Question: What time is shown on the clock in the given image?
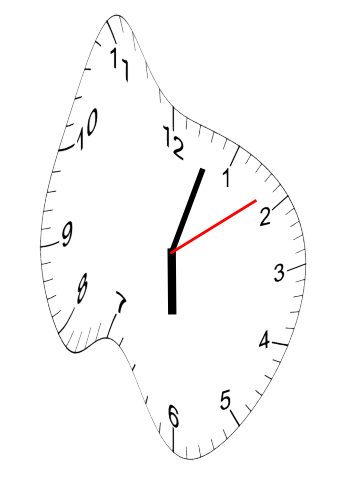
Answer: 06:03:09